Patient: sex M, age 50
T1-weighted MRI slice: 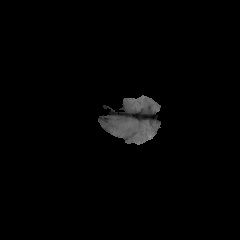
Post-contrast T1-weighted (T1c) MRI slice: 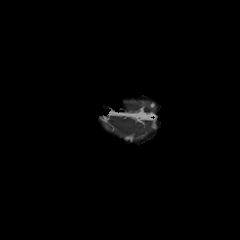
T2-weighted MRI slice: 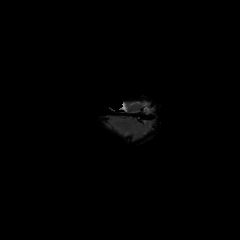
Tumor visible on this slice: no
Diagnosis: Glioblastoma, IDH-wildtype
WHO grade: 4